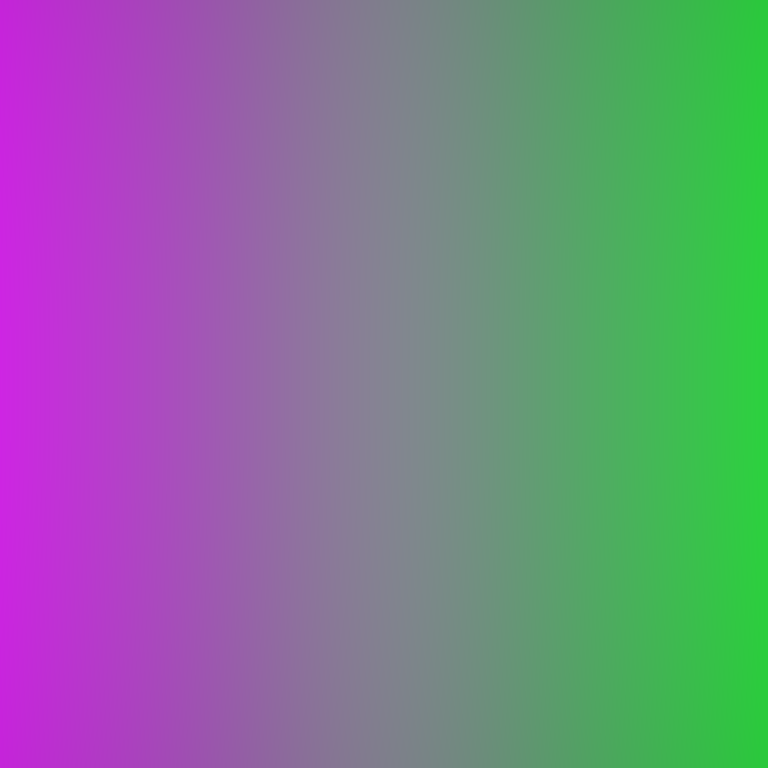
Abstract light effect, smooth gradient from violet to green, calm atmosphere, soft blend, no room, no furniture, no objects.